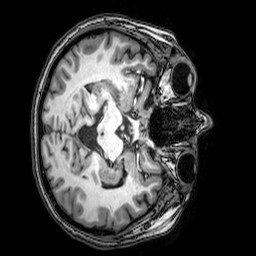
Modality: T1w
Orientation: axial
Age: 47
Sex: female
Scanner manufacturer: philips
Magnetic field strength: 3 T
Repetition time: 0.008113 s
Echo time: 0.003709 s